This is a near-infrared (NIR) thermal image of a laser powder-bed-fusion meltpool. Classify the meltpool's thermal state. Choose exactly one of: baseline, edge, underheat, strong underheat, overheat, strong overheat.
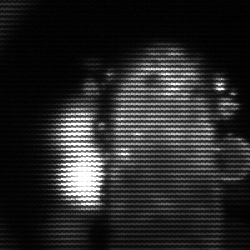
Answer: strong underheat